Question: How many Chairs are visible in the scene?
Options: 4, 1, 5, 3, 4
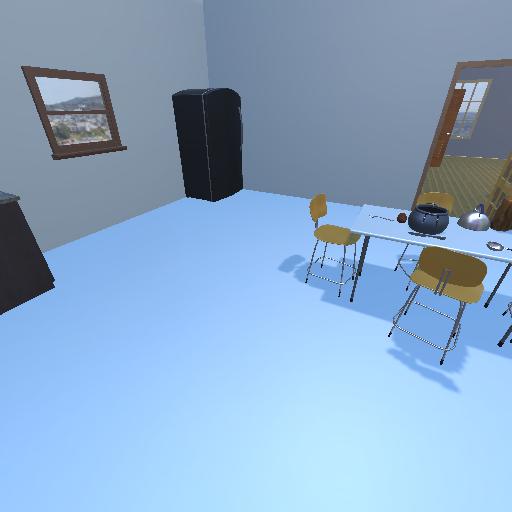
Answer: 4